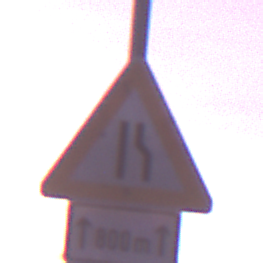
Verkehrszeichen: EinseitigVerengteFahrbahnRechts
Zusatzzeichen unten: LaengeEinerStrecke1
Umgebung: Outdoor, Nature
Tageszeit: Dawn
Wetter: PartlyCloudy
Licht: Natural
Jahreszeit: NotSpecified
Kontrast: MediumContrast